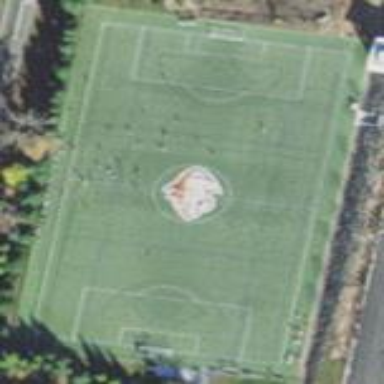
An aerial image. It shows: Soccer pitch for leisure land activities.